Aerial crown-view tile of a tropical tree (Barro Colorado Island, Panama), acquired 20240611:
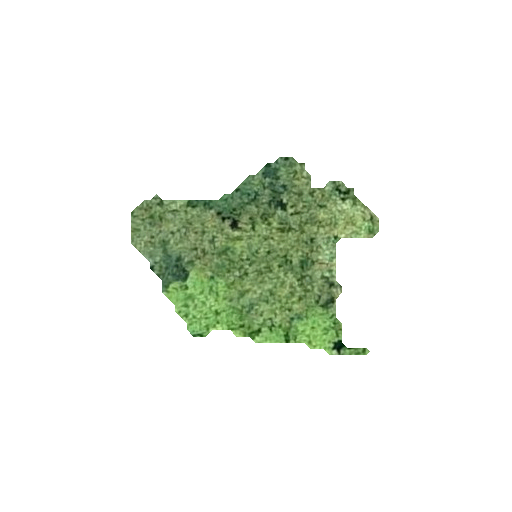
Species: Apeiba tibourbou
GBIF accepted scientific name: Apeiba tibourbou
Crown area: 46.939 m²